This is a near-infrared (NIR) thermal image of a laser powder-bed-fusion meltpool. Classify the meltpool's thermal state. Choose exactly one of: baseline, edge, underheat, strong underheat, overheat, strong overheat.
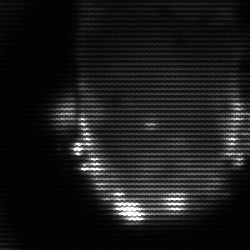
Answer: baseline